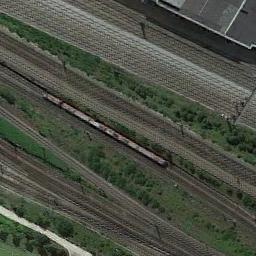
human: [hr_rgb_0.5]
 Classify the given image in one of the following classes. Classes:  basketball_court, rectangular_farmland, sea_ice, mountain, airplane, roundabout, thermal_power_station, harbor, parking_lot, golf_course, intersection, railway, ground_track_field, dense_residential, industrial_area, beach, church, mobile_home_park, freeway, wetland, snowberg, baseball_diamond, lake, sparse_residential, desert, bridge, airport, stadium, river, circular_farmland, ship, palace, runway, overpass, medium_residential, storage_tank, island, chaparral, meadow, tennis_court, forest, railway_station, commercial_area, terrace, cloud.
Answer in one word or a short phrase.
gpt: railway